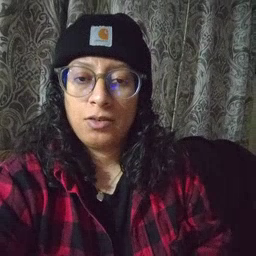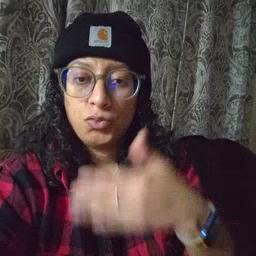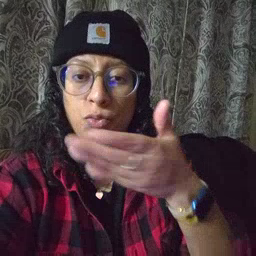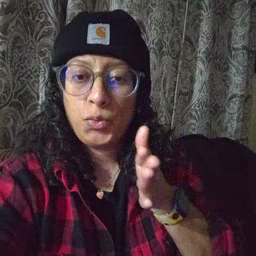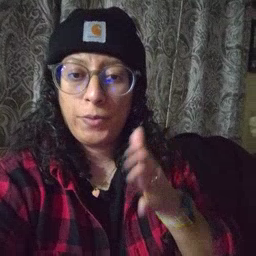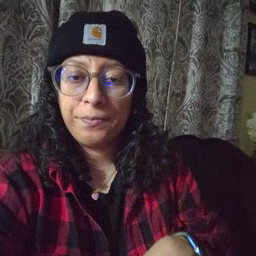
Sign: room